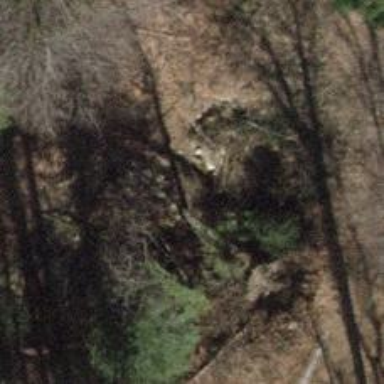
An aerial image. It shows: Culvert tunnel.